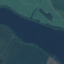
Label: River